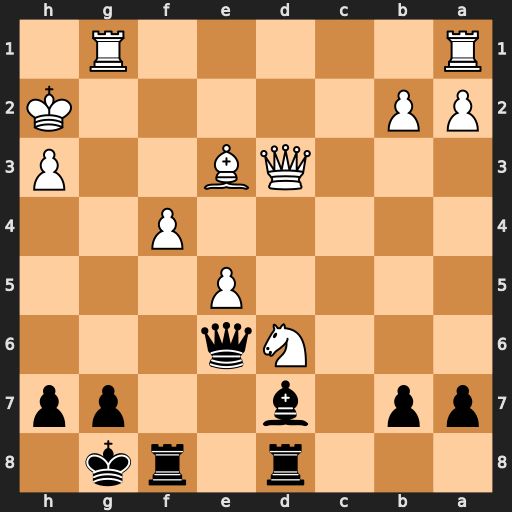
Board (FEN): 3r1rk1/pp1b2pp/3Nq3/4P3/5P2/3QB2P/PP5K/R5R1
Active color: b
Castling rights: -
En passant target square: -
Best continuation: Qxh3#